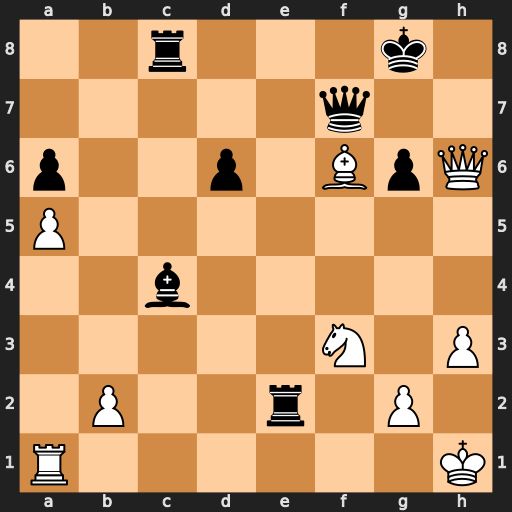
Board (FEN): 2r3k1/5q2/p2p1BpQ/P7/2b5/5N1P/1P2r1P1/R6K
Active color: w
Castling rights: -
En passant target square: -
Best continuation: Qh8#